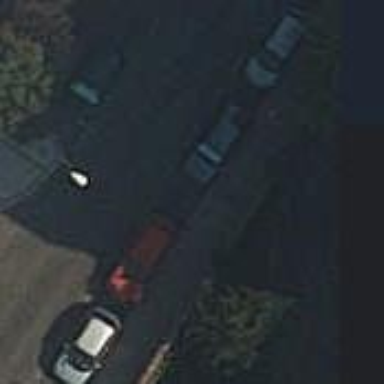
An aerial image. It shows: Marked crossing with traffic-calming table.